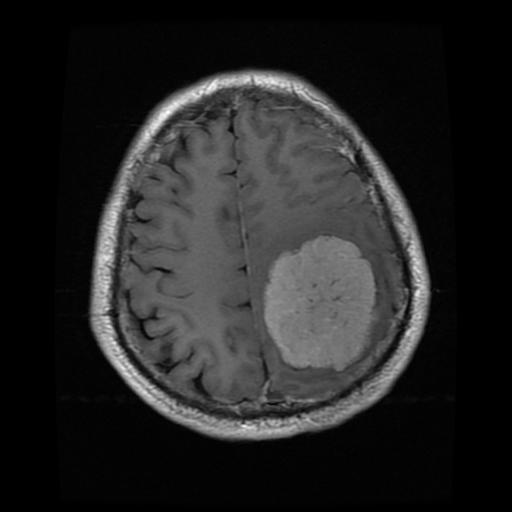
Label: meningioma